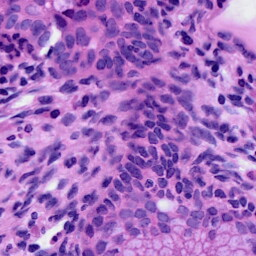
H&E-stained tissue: Cervix